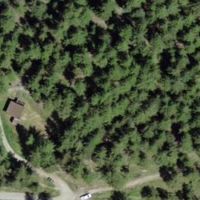
EUNIS habitat code: 43
Species observed at this site:
Saxifraga paniculata
Parnassia palustris
Saxifraga exarata
Euphorbia cyparissias
Gentianella campestris
Capreolus capreolus
Salvia pratensis
Campanula barbata
Dactylorhiza viridis
Epipactis atrorubens
Botrychium lunaria
Clinopodium alpinum
Saxifraga moschata
Euphrasia alpina
Boloria titania
Silene nutans
Galium anisophyllon
Bistorta vivipara
Ptyonoprogne rupestris
Saxifraga aizoides
Orthilia secunda
Arcyptera fusca
Melitaea didyma